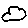
Label: cloud